Question: In top of form1 i did:
'''
private System.Timers.Timer _refreshTimer;
private int _thisProcess;
'''
Then in the Form1 Load event:
'''
_thisProcess = Process.GetCurrentProcess().Id;
InitializeRefreshTimer();
PopulateApplications();
'''
Then the timer init method:
'''
void InitializeRefreshTimer()
{
_refreshTimer = new System.Timers.Timer(5000);
_refreshTimer.SynchronizingObject = this;
_refreshTimer.Elapsed += new System.Timers.ElapsedEventHandler(TimerToUpdate_Elapsed);
_refreshTimer.Start();
}
'''
Then the timer elapsed event:
'''
void TimerToUpdate_Elapsed(object sender, System.Timers.ElapsedEventArgs e)
{
PopulateApplications();
}
'''
In the end the Populate method:
'''
void PopulateApplications()
{
dataGridView1.Rows.Clear();
foreach (Process p in Process.GetProcesses("."))
{
if (p.Id != _thisProcess)
{
try
{
if (p.MainWindowTitle.Length > 0)
{
String status = p.Responding ? "Running" : "Not Responding";
dataGridView1.Rows.Add( p.MainWindowTitle, status);
}
}
catch { }
}
}
}
'''
The variable status show in the column2 but let's say i want that status will be display for each process/app in column5 ? How can i move it ?
This is an image showing what i get whne running the program:

This is the method im using:
'''
void PopulateApplications()
{
dataGridView1.Rows.Clear();
DataGridViewImageColumn img = new DataGridViewImageColumn();
img.HeaderText = "Icon";
img.Name = "ImageCol";
dataGridView1.Columns.Add(img);
dataGridView1.Columns.Add("AppName", "Application Name");
dataGridView1.Columns.Add("Status", "Status");
foreach (Process p in Process.GetProcesses())
{
if (p.MainWindowTitle.Length > 1)
{
var icon = Icon.ExtractAssociatedIcon(p.MainModule.FileName);
Image ima = icon.ToBitmap();
(dataGridView1.Columns["ImageCol"] as DataGridViewImageColumn).Image = ima;
String status = p.Responding ? "Running" : "Not Responding";
dataGridView1.Rows.Add(icon, p.MainWindowTitle, status);
}
}
}
'''
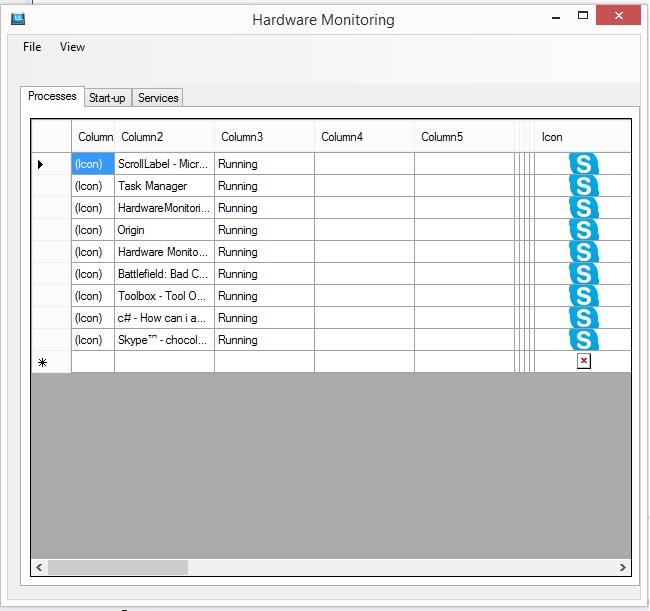
Answer: Can you try this code?
'''
void PopulateApplications()
{
dataGridView1.Rows.Clear();
DataGridViewImageColumn img = new DataGridViewImageColumn();
img.HeaderText = "Icon";
img.Name = "ImageCol";
dataGridView1.Columns.Add(img);
dataGridView1.Columns.Add("AppName", "Application Name");
dataGridView1.Columns.Add("Status", "Status");
foreach (Process p in Process.GetProcesses())
{
if (p.MainWindowTitle.Length > 1)
{
var icon = Icon.ExtractAssociatedIcon(p.MainModule.FileName);
Image ima = icon.ToBitmap();
String status = p.Responding ? "Running" : "Not Responding";
dataGridView1.Rows.Add(ima, p.MainWindowTitle, status);
}
}
}
'''